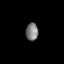
Tissue: lung
Cell type: T cells
Senescence score: 0.2351
Nuclear area (px): 212
Mean DAPI intensity: 125.731